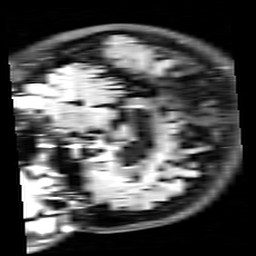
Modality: FLAIR
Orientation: sagittal
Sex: female
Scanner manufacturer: siemens
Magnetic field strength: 3 T
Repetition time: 10 s
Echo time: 0.09 s